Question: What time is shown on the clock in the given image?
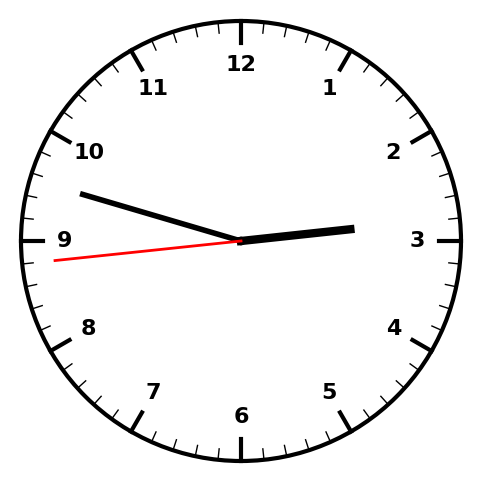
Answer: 02:47:44